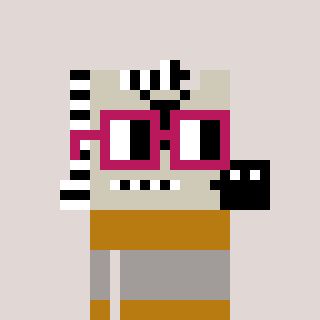
a pixel art character with square dark red glasses, a zebra-shaped head and a gold-colored body on a warm background